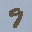
Label: 9